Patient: sex F, age 31
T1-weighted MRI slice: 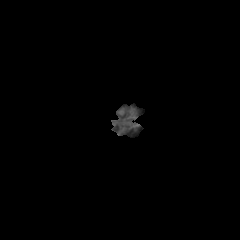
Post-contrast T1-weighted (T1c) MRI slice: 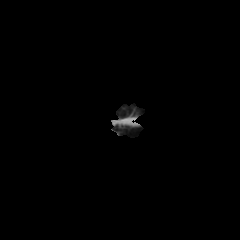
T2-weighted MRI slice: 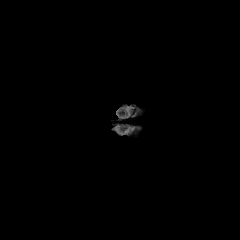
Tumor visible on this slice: no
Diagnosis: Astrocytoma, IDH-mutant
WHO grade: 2